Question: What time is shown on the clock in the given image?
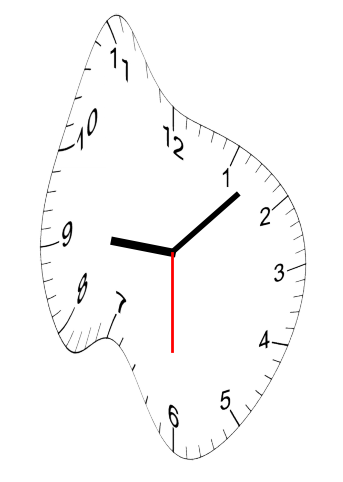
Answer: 09:07:30